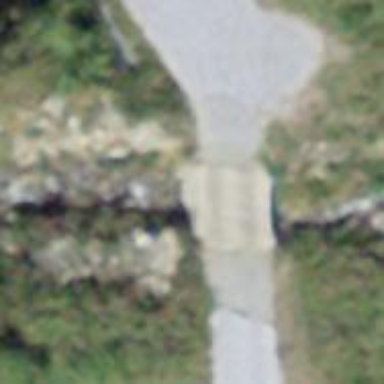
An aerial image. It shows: Bridge over well-constructed track.